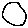
Label: circle